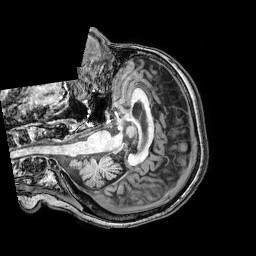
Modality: T1w
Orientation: axial
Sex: female
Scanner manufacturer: philips
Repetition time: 0.008174 s
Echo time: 0.00374 s